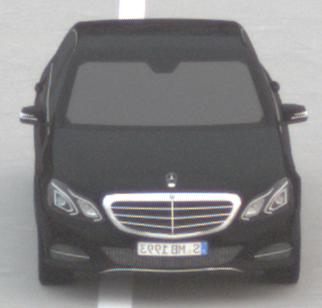
Make: Mercedes-Benz
Model: E 200
Detailed model: E-Class (212) Limousine
Model produced from: 2013/04
Model produced until: 2015/10
Doors: 4
Color: black
Road condition: dry road
Daytime: sunrise or sunset
Contrast: low contrast